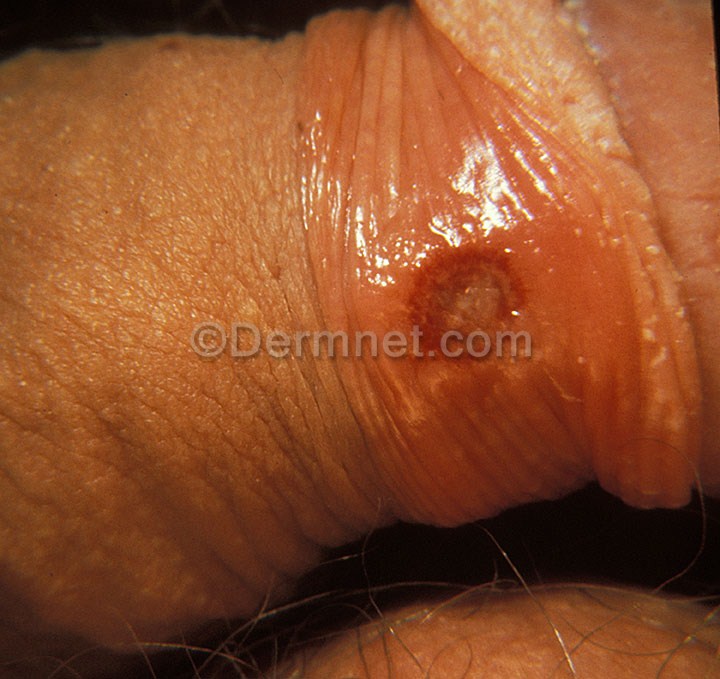
Disease: Herpes HPV and other STDs Photos